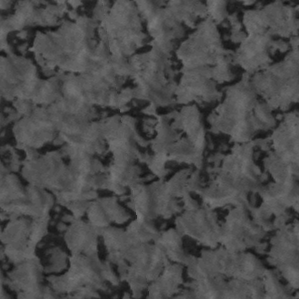
Label: frost